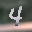
Label: 4